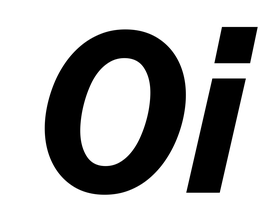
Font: InstrumentSans-Italic_Bold_Italic